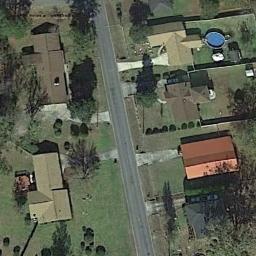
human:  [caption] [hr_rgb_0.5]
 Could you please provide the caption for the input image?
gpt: Medium sized residential areas have different orientations .

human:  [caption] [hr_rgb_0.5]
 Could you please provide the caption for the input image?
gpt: The medium residential area has some houses of different sizes and colors on the grass and a road goes through the medium residential area .

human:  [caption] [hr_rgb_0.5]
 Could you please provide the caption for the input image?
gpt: There are many buildings in medium residential area .

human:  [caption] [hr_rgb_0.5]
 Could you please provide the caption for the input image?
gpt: The medium residential is on the grass next to the road .

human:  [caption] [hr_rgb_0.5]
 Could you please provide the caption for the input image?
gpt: There are some buildings on green lawns on the medium residential area .